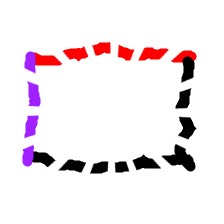
Shape: rectangle